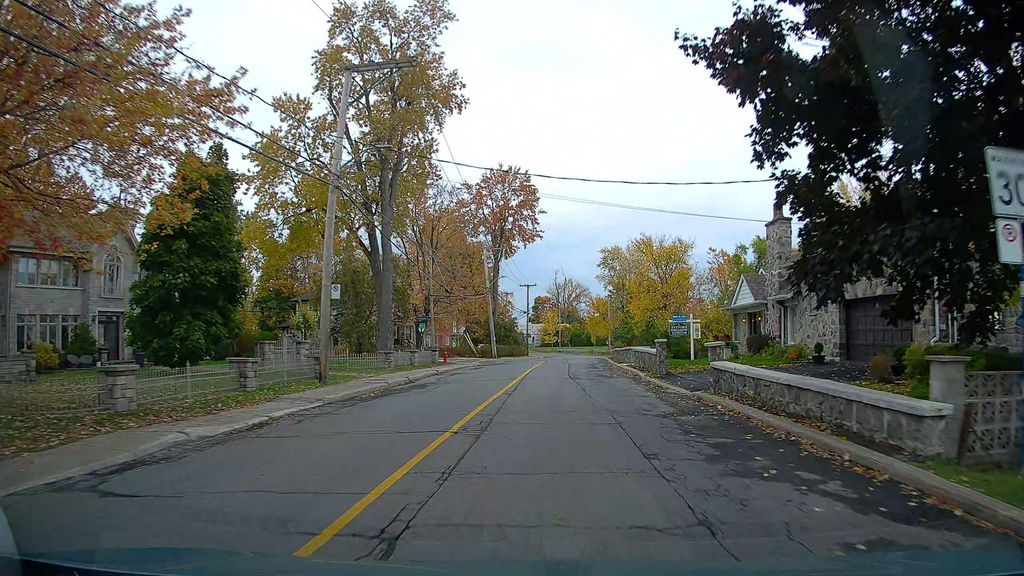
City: montreal